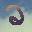
Label: 2